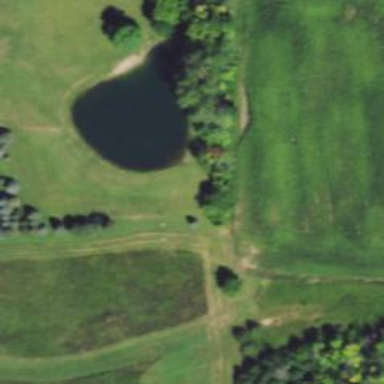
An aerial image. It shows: Pond with natural water.